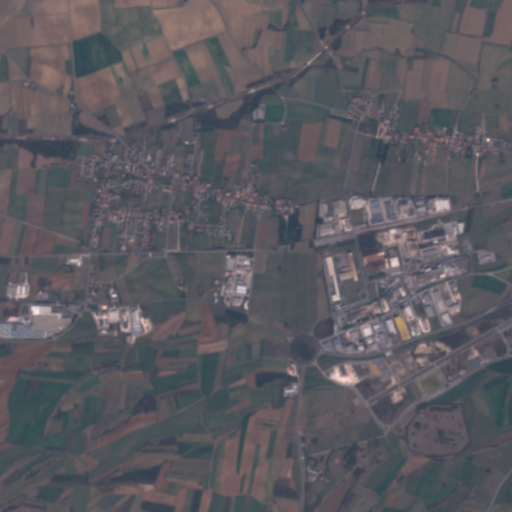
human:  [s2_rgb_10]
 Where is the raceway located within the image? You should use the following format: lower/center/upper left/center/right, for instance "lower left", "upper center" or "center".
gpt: The raceway is located in the lower right of the image.
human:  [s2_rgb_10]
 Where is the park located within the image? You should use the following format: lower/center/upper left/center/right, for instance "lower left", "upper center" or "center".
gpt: There is no park in the image.